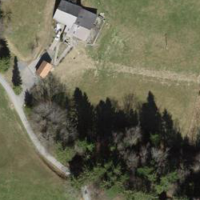
EUNIS habitat code: 24
Species observed at this site:
Campanula patula